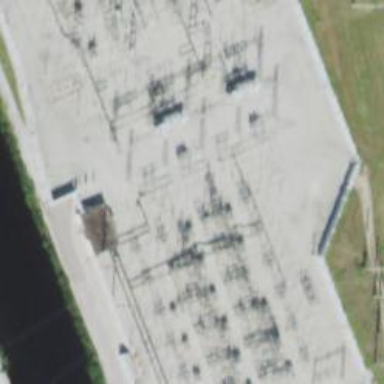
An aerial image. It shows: Switch used for power control.